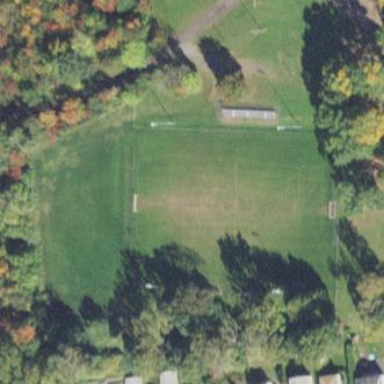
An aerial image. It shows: Recreation ground.